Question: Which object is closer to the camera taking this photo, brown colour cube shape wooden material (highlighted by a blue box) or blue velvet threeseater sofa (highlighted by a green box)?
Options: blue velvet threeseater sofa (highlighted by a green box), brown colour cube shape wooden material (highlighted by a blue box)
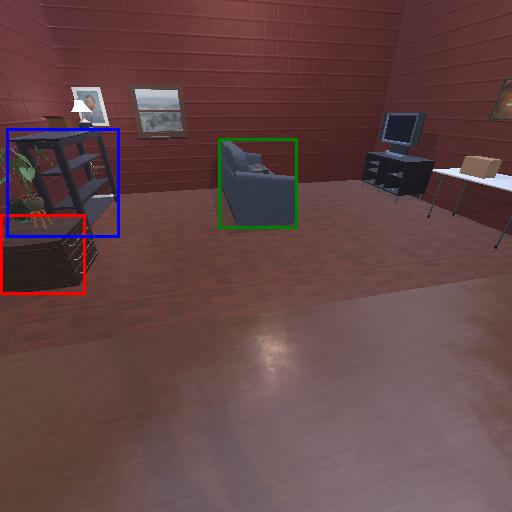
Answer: blue velvet threeseater sofa (highlighted by a green box)